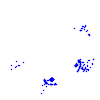
Particle: pion